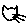
Label: cat